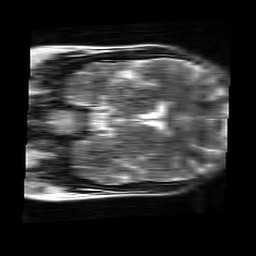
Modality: T2w
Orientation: coronal
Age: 21
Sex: female
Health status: healthy
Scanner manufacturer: siemens
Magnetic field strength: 3 T
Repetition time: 4.01 s
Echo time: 0.116 s